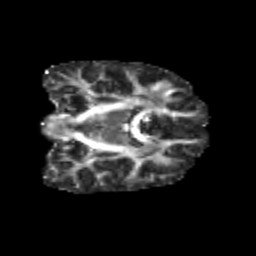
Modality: FA
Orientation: coronal
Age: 11
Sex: male
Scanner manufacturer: siemens
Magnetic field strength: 3 T
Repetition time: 3.8 s
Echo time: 0.07 s